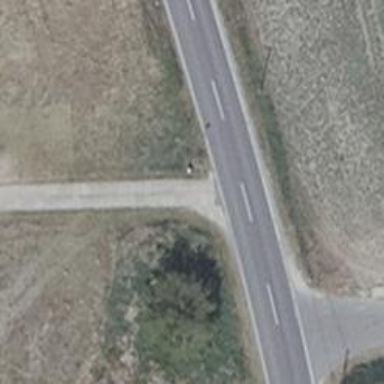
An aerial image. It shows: Secondary road with asphalt surface.